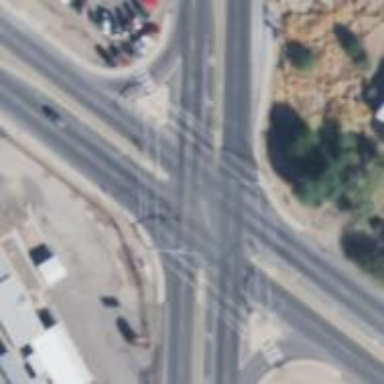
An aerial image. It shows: Marked crossing on footway.